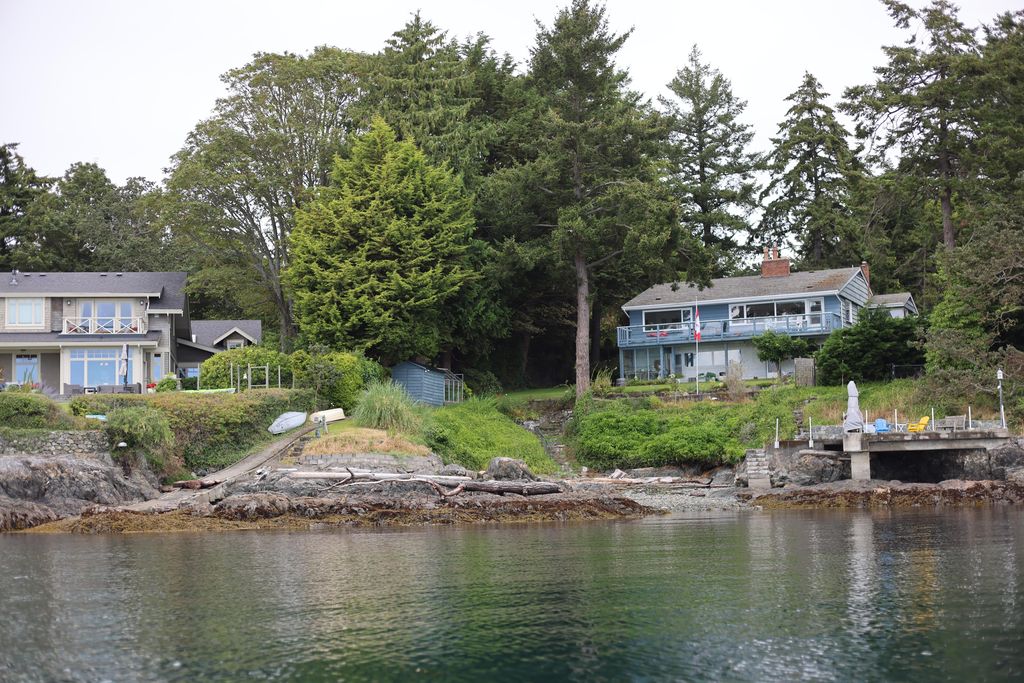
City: victoria